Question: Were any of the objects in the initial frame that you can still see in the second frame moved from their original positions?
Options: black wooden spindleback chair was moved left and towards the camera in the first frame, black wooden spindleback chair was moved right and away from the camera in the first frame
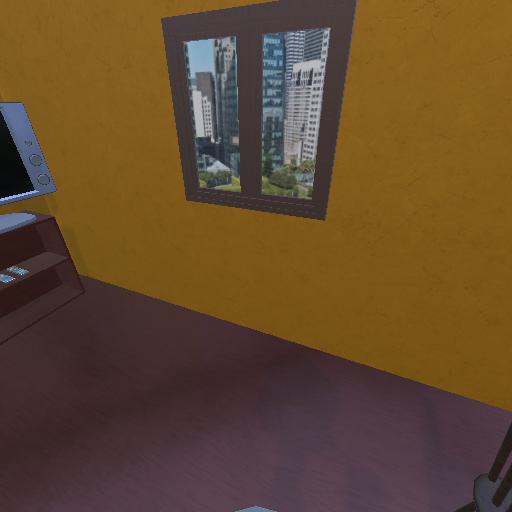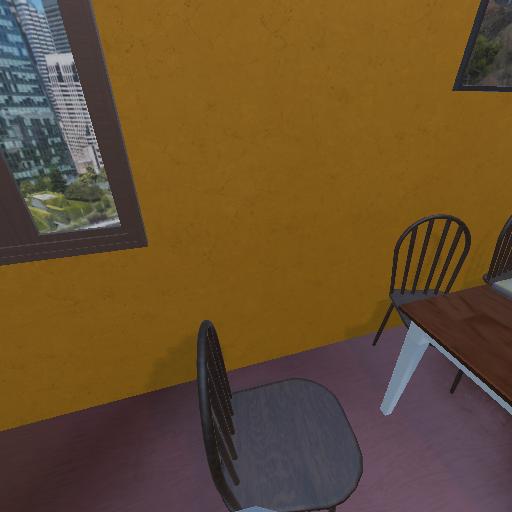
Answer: black wooden spindleback chair was moved left and towards the camera in the first frame